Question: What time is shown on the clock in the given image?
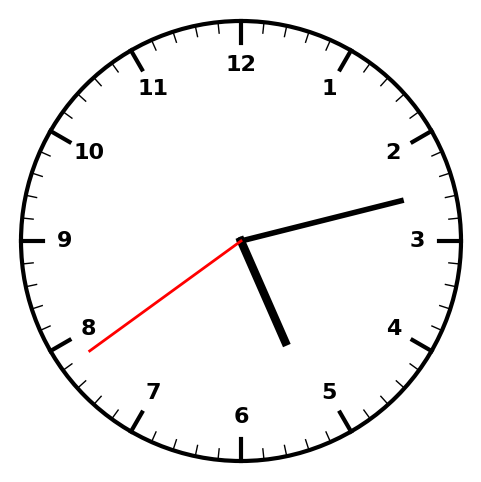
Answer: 05:12:39